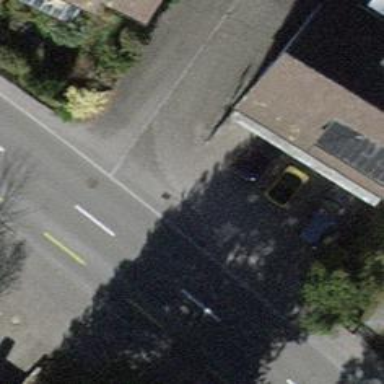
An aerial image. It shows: Bus stop with platform for public transport.